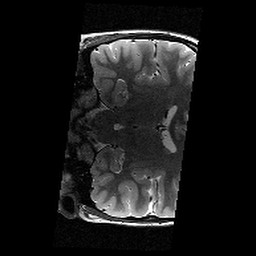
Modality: T2w
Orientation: coronal
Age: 10
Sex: female
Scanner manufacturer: siemens
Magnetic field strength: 3 T
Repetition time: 9.23 s
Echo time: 0.067 s